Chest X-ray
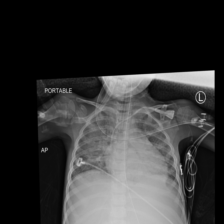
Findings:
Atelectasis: negative
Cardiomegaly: negative
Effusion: negative
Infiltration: negative
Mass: negative
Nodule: negative
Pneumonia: negative
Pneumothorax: negative
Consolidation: negative
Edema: negative
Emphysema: negative
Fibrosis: negative
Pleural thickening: negative
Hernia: negative